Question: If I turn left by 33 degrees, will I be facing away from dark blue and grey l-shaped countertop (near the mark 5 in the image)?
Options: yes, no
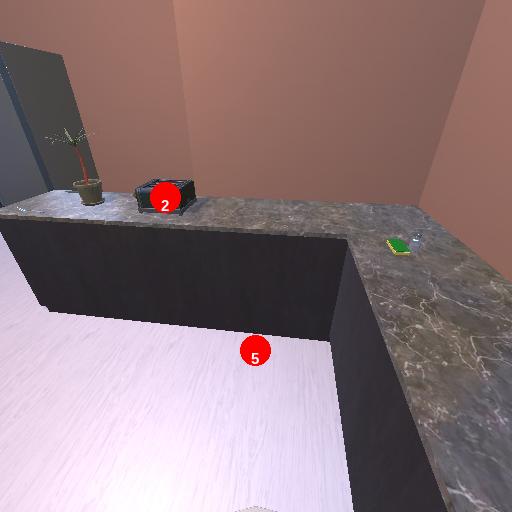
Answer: yes